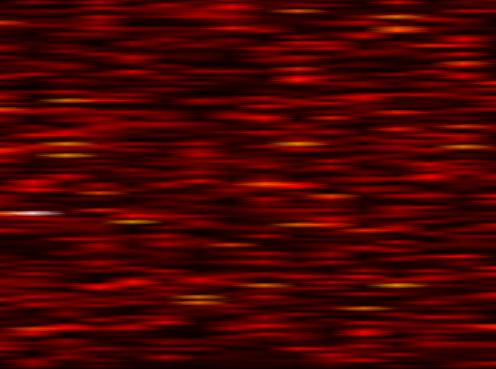
Label: OFDM